Field crop: maize
Growth stage: 2
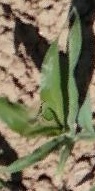
Species: maize